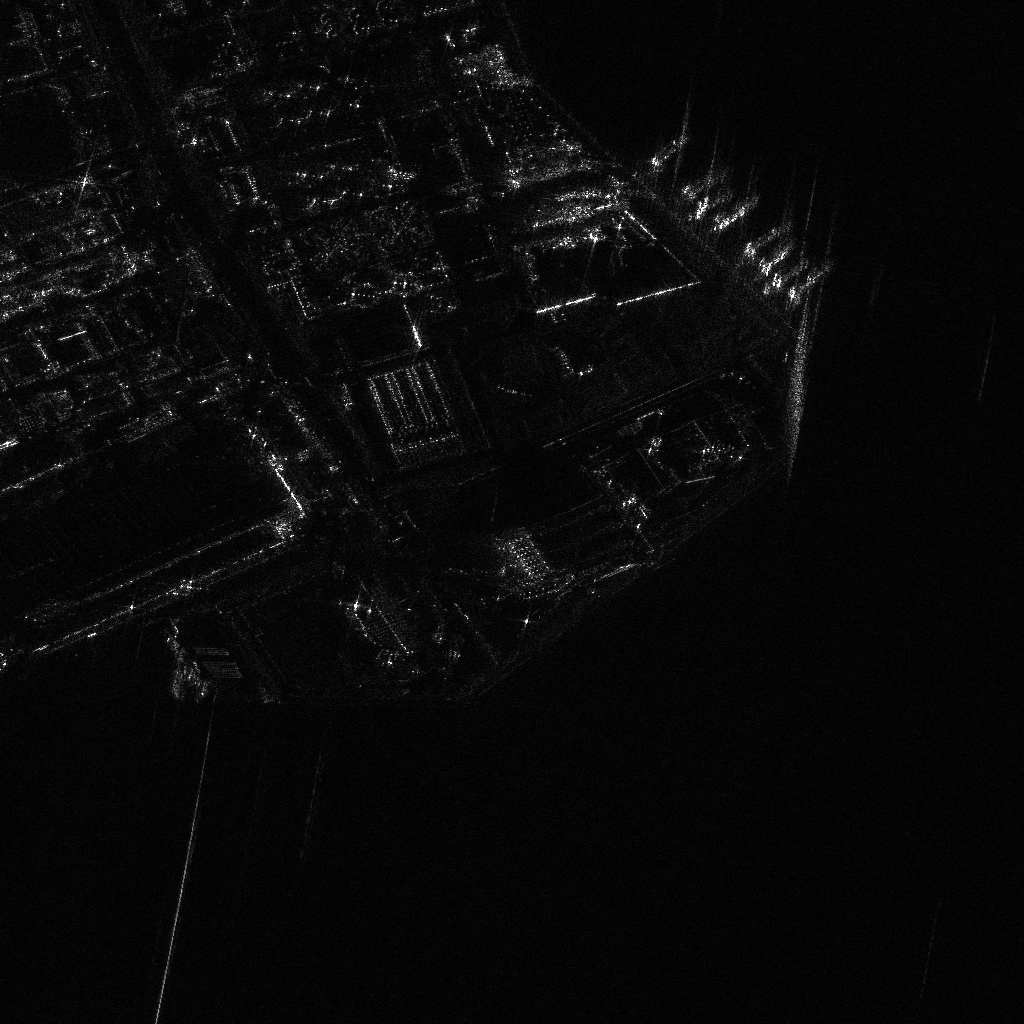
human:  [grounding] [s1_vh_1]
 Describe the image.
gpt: In the satellite image, there is  <ref>3 medium container </ref> <box>[[63, 12, 65, 17, 54], [68, 16, 70, 21, 54], [67, 14, 68, 20, 54]]</box> located at top,  <ref>5 medium container </ref> <box>[[77, 24, 79, 30, 54], [70, 17, 72, 23, 54], [75, 23, 77, 29, 54], [73, 20, 75, 26, 54], [74, 22, 76, 27, 54]]</box> located at top right.